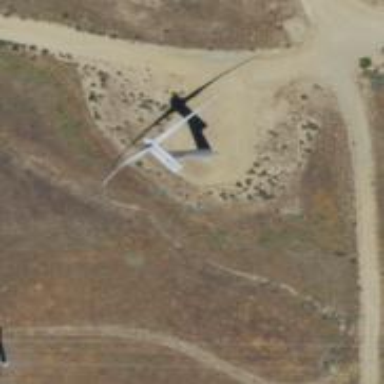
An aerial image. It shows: Wind generator in the form of horizontal axis wind turbine.